Field crop: maize
Growth stage: 2
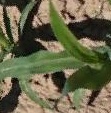
Species: maize